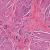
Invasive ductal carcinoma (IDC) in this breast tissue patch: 0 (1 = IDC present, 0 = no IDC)